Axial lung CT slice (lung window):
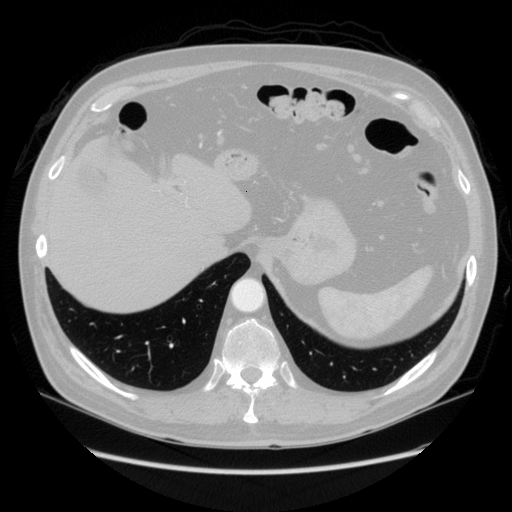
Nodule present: no